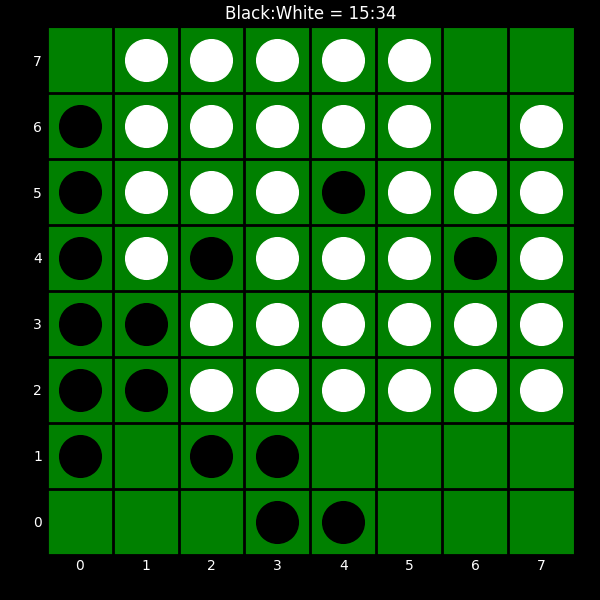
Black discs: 15
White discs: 34